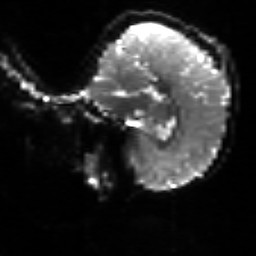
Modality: sbref
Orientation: sagittal
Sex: female
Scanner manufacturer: siemens
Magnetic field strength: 3 T
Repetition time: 5 s
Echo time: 0.071 s